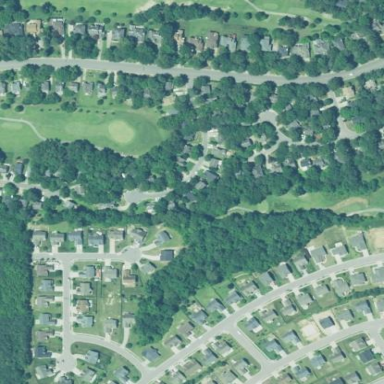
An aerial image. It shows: Residential area within neighborhood.